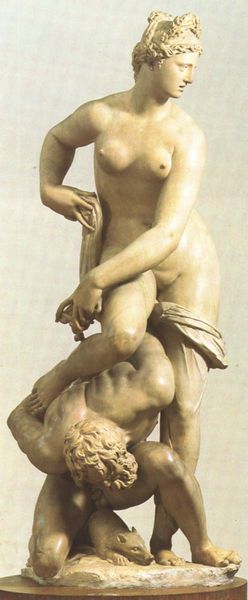
Titel: Florenz besiegt Pisa
Künstler: Giovanni da Bologna
Schlagwörter: akt, kampf, mann, nackt, umhang, gelb, brust, busen, frau, haar, marmor, blick, hund, tier, tuch, arme, haare, krone, schulter, skulptur, statue, beine, brüste, glanz, knie, schwein, geld, gefangennahme, sieg, griechisch, kniend, nackte frau, mamor, schopf, hunjd, niederdrücken